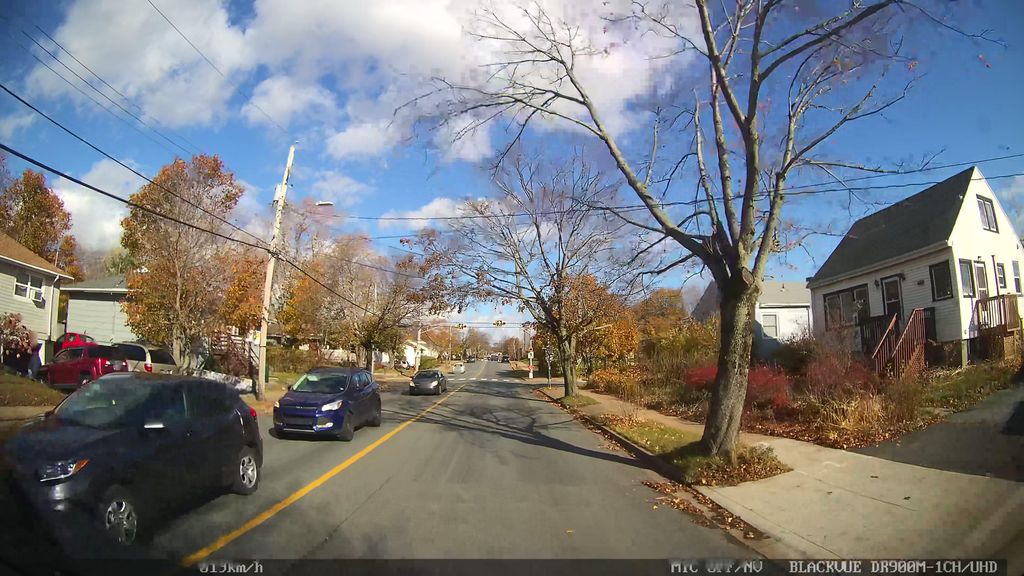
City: halifax